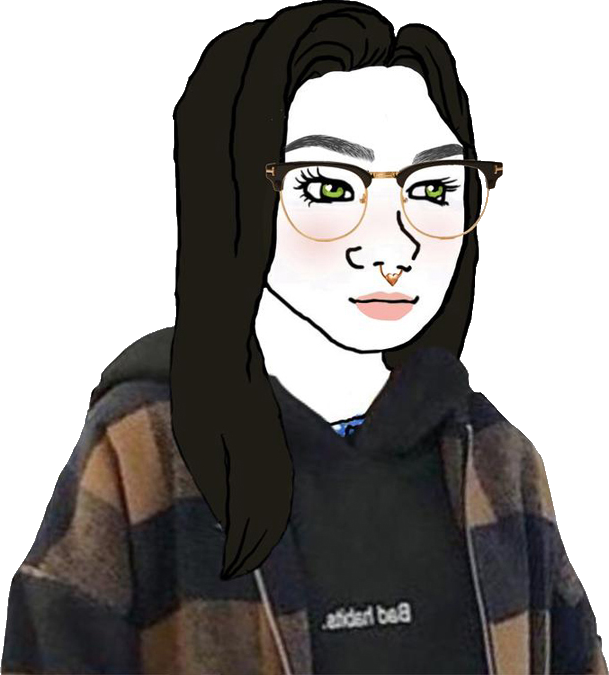
Label: 5_Trad_Wife